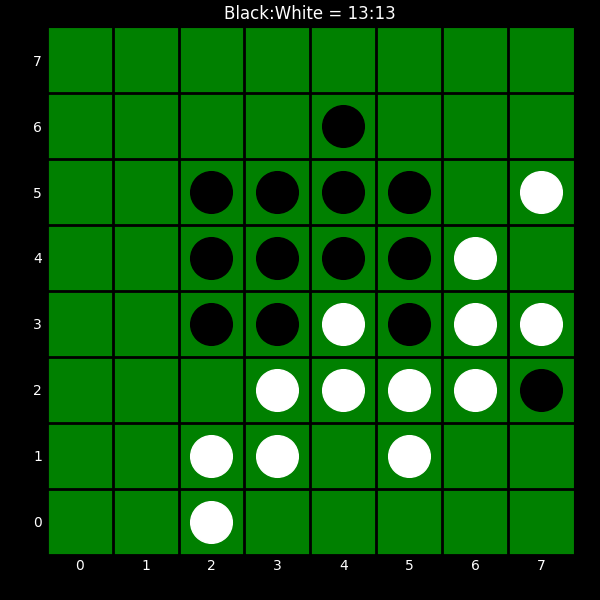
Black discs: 13
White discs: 13